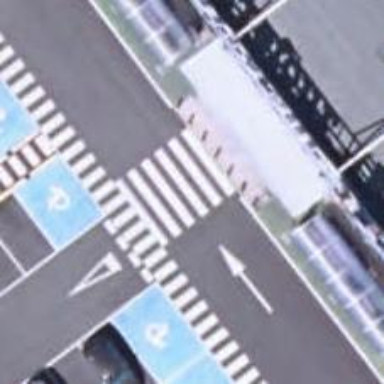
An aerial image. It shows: Uncontrolled zebra crossing on the road.